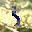
Label: 3